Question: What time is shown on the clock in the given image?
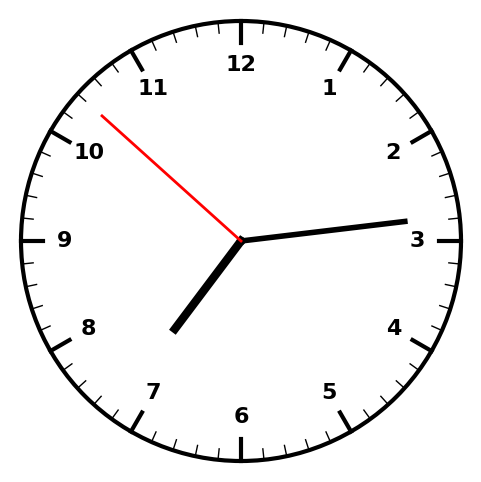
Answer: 07:13:52